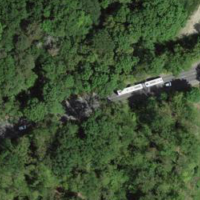
EUNIS habitat code: 52
Species observed at this site:
Ilex aquifolium